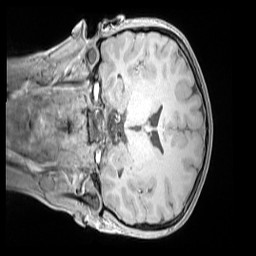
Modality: MP2RAGE
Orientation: coronal
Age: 11
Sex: male
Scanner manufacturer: siemens
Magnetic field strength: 3 T
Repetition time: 4 s
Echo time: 0.00303 s